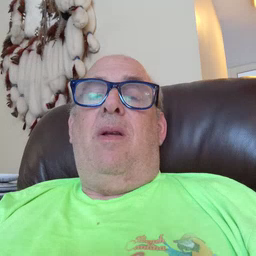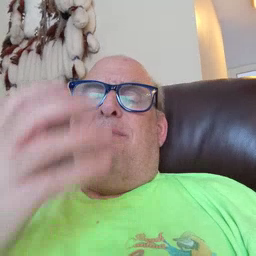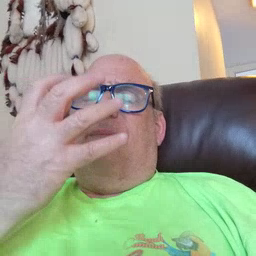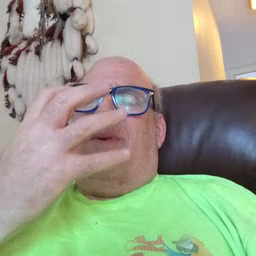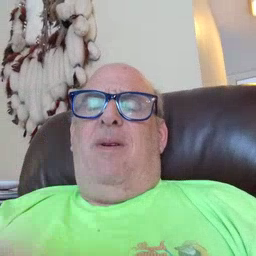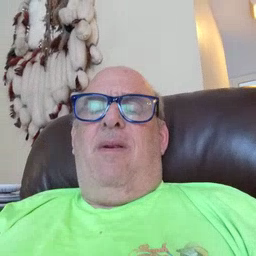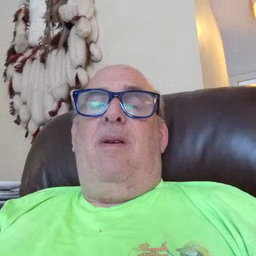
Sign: mad